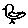
Label: bird